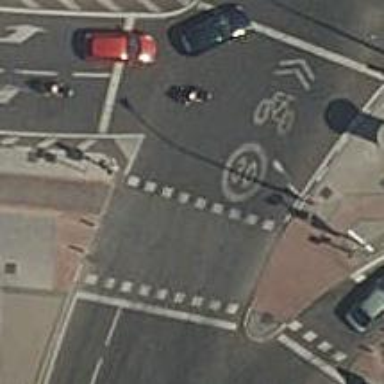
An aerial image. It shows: Road with traffic signals at crossing.